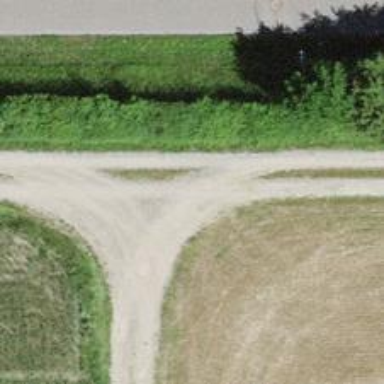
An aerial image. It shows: Gravel track.